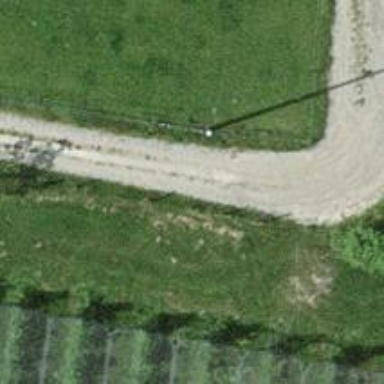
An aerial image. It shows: Power pole.